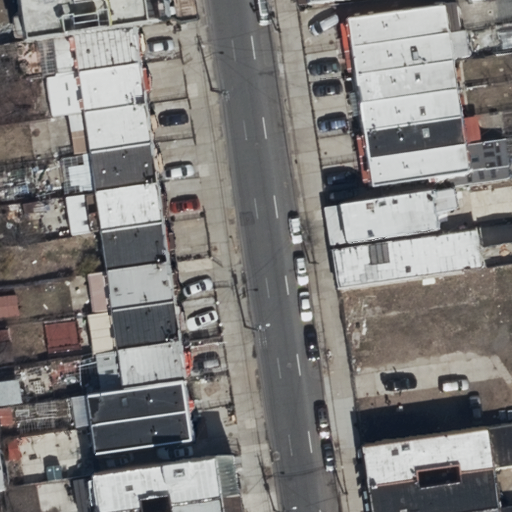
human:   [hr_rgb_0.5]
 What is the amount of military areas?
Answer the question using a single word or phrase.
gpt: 0

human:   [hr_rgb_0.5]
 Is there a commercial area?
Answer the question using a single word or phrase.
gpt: no

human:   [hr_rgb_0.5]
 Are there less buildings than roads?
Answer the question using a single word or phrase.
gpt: no

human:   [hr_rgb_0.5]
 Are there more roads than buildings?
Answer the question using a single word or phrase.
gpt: no

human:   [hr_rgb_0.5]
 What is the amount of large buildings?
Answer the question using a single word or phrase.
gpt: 0

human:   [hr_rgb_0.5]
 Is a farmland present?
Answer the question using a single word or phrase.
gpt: no

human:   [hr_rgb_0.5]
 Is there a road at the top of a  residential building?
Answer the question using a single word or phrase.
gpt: yes

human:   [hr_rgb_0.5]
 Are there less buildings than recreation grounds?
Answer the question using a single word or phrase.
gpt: no

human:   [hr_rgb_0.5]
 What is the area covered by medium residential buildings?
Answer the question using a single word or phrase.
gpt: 2965m2

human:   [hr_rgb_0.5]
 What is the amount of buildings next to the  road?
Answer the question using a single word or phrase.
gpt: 28

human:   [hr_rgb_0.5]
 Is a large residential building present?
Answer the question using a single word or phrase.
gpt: no

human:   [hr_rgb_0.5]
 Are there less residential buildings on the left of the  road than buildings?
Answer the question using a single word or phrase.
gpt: yes

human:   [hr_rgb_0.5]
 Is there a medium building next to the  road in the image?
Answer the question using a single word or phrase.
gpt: yes

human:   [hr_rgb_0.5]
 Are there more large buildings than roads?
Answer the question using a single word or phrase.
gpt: no

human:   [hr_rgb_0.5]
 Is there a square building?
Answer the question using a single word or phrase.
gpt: no

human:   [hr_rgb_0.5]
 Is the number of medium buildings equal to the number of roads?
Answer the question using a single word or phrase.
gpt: no

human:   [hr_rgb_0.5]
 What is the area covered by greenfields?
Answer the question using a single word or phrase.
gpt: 0m2

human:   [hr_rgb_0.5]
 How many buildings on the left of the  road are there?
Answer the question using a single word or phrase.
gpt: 14

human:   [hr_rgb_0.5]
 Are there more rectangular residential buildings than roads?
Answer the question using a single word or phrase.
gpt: yes

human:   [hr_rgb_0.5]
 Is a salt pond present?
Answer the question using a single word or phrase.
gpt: no

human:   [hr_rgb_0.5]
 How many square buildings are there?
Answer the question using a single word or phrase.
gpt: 0

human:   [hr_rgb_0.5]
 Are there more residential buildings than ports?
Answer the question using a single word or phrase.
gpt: yes

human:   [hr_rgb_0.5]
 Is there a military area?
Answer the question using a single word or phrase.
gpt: no

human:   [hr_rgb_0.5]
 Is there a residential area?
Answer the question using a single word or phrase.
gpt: no

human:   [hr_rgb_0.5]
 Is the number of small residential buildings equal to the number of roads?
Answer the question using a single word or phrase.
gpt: no

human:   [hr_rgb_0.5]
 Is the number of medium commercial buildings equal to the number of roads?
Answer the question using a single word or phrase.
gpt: no

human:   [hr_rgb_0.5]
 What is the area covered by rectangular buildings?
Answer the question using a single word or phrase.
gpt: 2191m2

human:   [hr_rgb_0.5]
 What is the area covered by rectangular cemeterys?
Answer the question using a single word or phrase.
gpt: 0m2

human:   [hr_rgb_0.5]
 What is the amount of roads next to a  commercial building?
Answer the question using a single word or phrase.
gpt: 0

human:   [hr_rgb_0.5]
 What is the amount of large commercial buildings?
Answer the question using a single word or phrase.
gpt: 0

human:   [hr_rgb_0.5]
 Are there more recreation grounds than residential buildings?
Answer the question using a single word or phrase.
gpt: no

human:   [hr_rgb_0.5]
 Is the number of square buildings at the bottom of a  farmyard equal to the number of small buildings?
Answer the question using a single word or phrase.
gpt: no

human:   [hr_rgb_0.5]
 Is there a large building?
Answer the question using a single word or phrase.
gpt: no

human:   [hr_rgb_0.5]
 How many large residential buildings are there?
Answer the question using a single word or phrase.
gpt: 0

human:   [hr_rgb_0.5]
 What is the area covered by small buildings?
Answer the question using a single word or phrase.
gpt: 367m2

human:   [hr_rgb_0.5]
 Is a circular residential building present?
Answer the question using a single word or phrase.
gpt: no